Question: I can not open this URL: <URL>
in 'Android WebView'(SDK >= 21 ,but it works fine <21).

I also cannot open this URL in Chrome, but it works fine in Safari or IE.
This is my Android code:
'''
@Override
protected void onCreate(@Nullable Bundle savedInstanceState) {
super.onCreate(savedInstanceState);
setContentView(R.layout.activity_forget_password);
ButterKnife.bind(this);
String titleStr = getIntent().getStringExtra("title");
initToolBar(titleStr);
webView.getSettings().setJavaScriptEnabled(true);
webView.getSettings().setSupportZoom(true);
webView.setWebViewClient(new WebViewClient(){
@Override
public void onReceivedSslError(WebView view, SslErrorHandler handler, SslError error) {
handler.proceed();
}
});
webView.loadUrl("https://mima.crc.com.cn/OIMPWD/retrieveUnameController/prepareInputName.do");
}
'''
What can I do for this issue? The server can not be changed.
1. Have some api to ignore the SSL validation?
2. Use some open source Browser? But which one?
3. ?
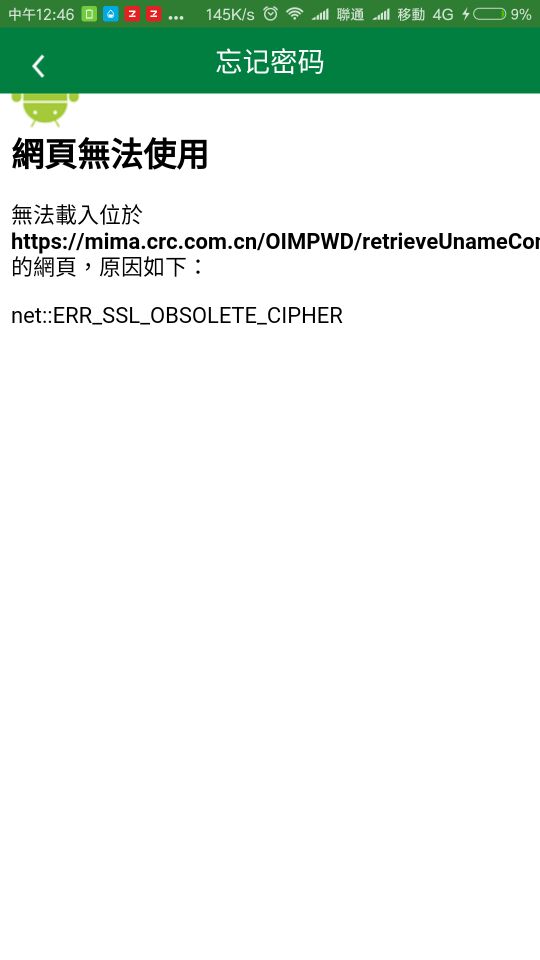
Answer: Add these dependencies to your project level Gradle file
'''
dependencies {
classpath 'com.android.tools.build:gradle:2.2.1'
classpath 'com.neenbedankt.gradle.plugins:android-apt:1.8'
classpath 'com.jakewharton:butterknife-gradle-plugin:8.4.0'
}
'''
And Add this to App Level Gradle
'''
dependencies {
compile fileTree(dir: 'libs', include: ['*.jar'])
androidTestCompile('com.android.support.test.espresso:espresso-core:2.2.2', {
exclude group: 'com.android.support', module: 'support-annotations'
})
compile 'com.android.support:appcompat-v7:23.1.1'
compile 'com.jakewharton:butterknife:8.4.0'
annotationProcessor 'com.jakewharton:butterknife-compiler:8.4.0'
testCompile 'junit:junit:4.12'
}
'''
'''
public class MainActivity extends AppCompatActivity {
@BindView(R.id.webView1)
WebView webView;
@Override
protected void onCreate(Bundle savedInstanceState) {
super.onCreate(savedInstanceState);
setContentView(R.layout.activity_main);
ButterKnife.bind(this);
String titleStr = getIntent().getStringExtra("title");
// initToolBar(titleStr);
webView.getSettings().setJavaScriptEnabled(true);
webView.getSettings().setSupportZoom(true);
webView.setWebViewClient(new WebViewClient(){
@Override
public void onReceivedSslError(WebView view, SslErrorHandler handler, SslError error) {
handler.proceed();
}
});
webView.loadUrl("https://mima.crc.com.cn/OIMPWD/retrieveUnameController/prepareInputName.do");
}
}
'''
<URL>